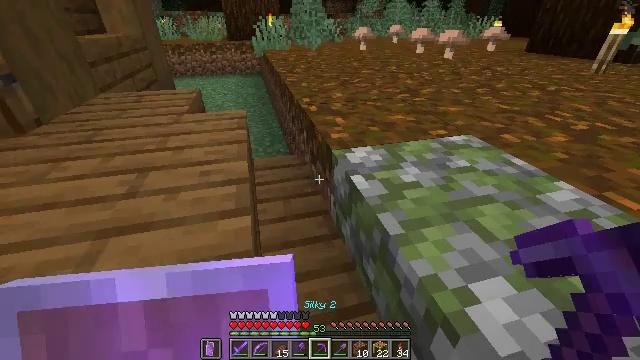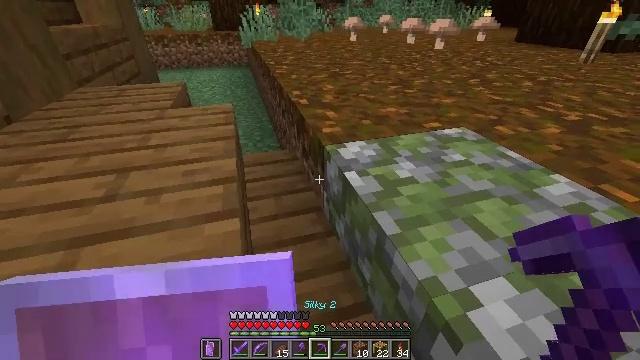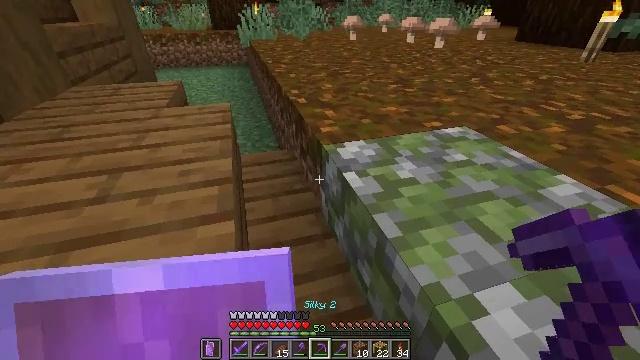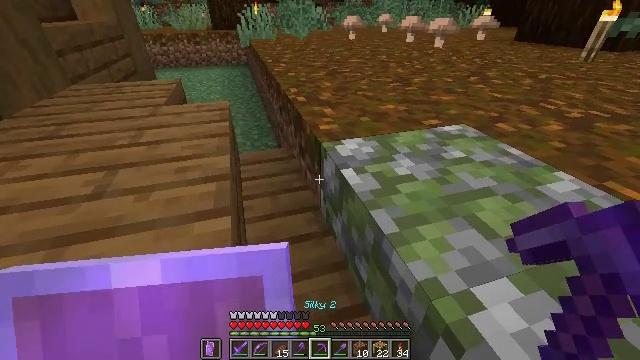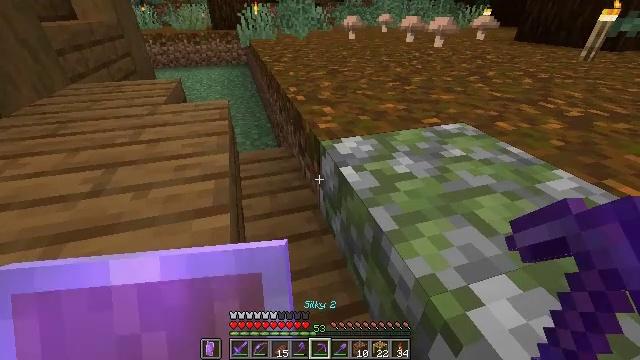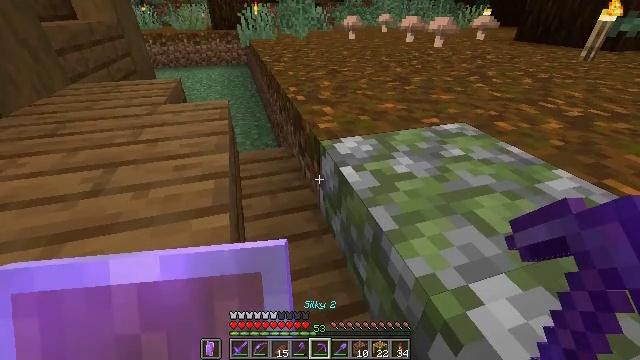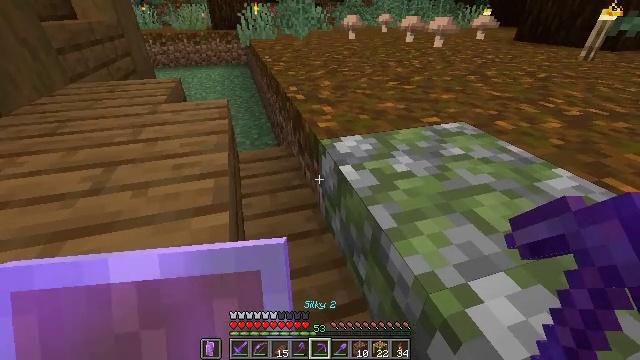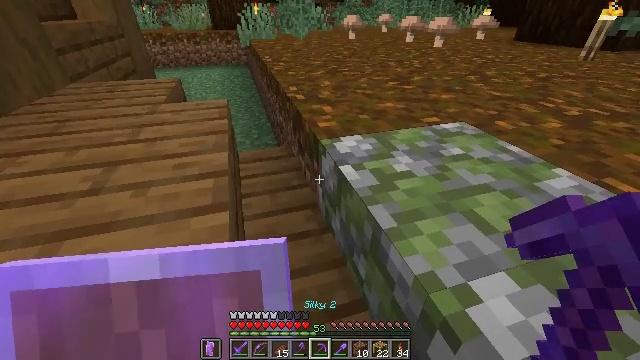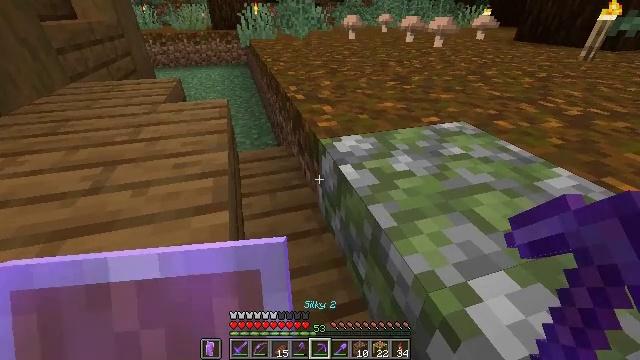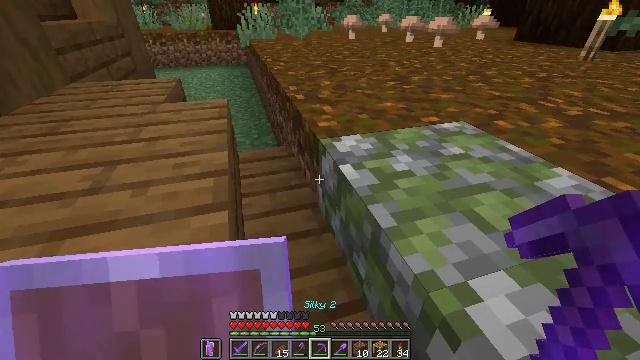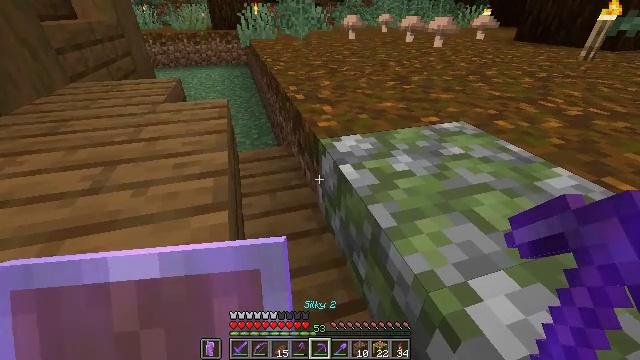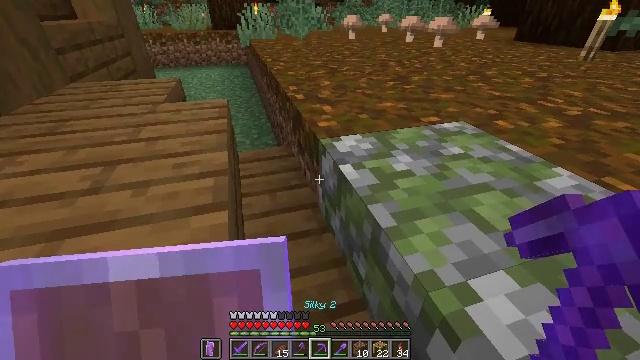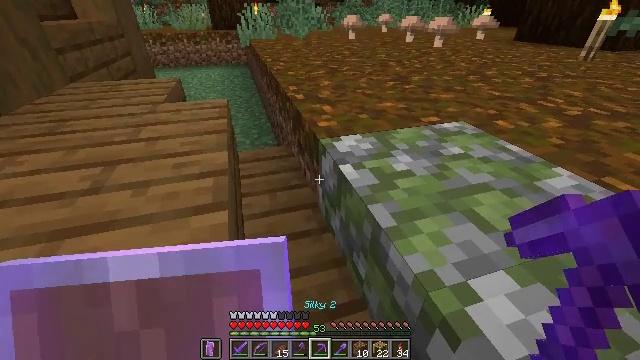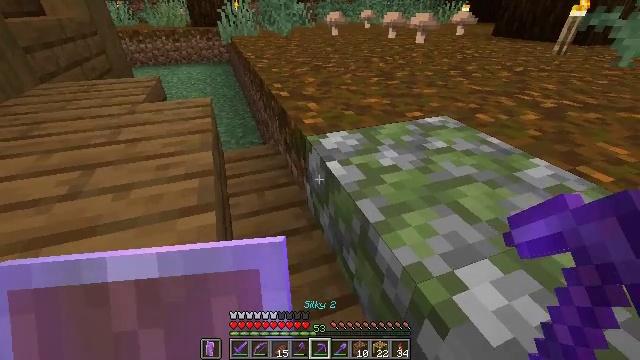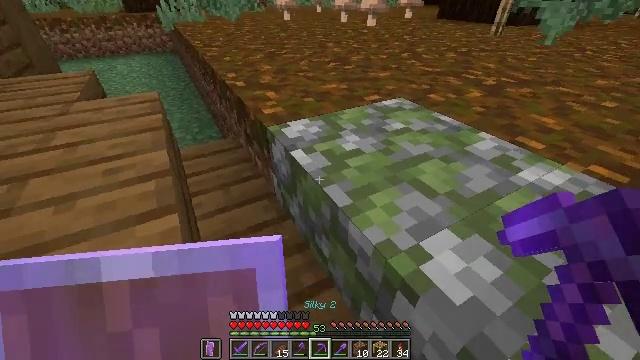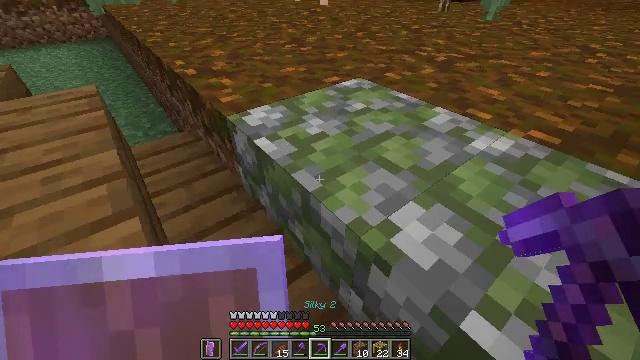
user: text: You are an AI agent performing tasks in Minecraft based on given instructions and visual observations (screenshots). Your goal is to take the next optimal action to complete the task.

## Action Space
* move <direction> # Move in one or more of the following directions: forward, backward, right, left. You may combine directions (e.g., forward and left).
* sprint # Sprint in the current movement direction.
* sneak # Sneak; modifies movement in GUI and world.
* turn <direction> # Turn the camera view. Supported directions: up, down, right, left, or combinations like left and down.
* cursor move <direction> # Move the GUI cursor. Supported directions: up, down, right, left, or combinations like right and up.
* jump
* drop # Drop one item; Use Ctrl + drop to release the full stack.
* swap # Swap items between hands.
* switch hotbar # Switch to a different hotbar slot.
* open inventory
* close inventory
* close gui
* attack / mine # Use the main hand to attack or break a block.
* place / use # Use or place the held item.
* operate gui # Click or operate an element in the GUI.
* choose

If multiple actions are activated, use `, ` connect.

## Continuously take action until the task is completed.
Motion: motion action
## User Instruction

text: Gather mossy cobblestone from a dungeon or ruin.
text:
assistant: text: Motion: turn right and down
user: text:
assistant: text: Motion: no_op
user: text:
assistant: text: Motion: no_op
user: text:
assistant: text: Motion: no_op
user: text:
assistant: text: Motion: no_op
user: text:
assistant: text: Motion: no_op
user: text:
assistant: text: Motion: no_op
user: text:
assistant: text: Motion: no_op
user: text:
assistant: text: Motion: no_op
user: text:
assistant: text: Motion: no_op
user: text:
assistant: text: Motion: no_op
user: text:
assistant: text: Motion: no_op
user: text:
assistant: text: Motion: turn right
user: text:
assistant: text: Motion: turn right and down
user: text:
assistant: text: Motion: turn right and down
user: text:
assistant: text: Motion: no_op
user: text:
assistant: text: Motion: no_op
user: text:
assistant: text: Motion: no_op
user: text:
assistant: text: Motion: turn right and down
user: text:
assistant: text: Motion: turn right and down
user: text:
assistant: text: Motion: turn right and down
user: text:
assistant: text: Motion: no_op
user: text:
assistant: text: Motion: no_op
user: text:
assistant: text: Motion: attack / mine
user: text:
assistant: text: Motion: attack / mine
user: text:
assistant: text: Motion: turn left and up, attack / mine
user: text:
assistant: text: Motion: turn left and up, attack / mine
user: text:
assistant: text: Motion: turn left and up, attack / mine
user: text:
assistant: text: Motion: attack / mine
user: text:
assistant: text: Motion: turn right and down, attack / mine